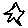
Label: star